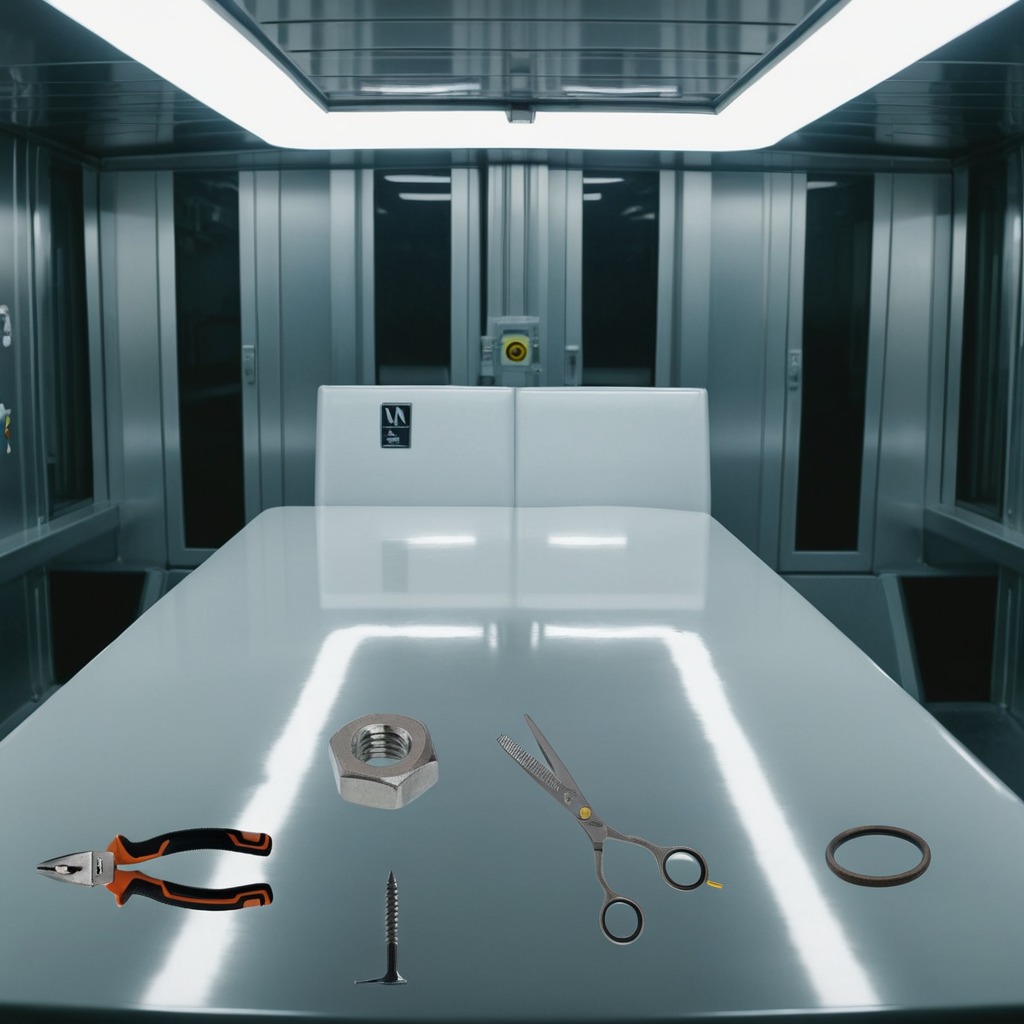
A rubber O-ring, a metal machine screw, pliers, a metal nut, and a pair of scissors are lying on the high-gloss table.